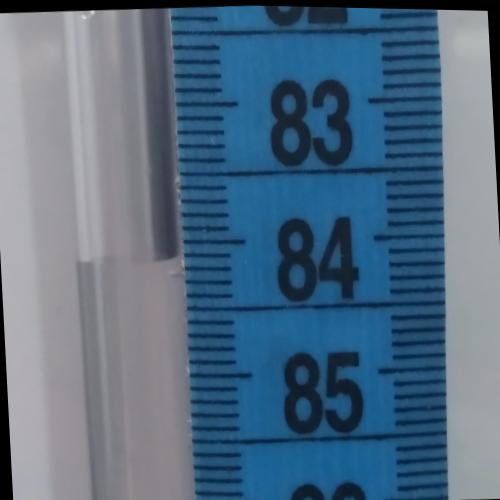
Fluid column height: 84.1 cm